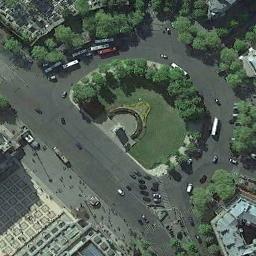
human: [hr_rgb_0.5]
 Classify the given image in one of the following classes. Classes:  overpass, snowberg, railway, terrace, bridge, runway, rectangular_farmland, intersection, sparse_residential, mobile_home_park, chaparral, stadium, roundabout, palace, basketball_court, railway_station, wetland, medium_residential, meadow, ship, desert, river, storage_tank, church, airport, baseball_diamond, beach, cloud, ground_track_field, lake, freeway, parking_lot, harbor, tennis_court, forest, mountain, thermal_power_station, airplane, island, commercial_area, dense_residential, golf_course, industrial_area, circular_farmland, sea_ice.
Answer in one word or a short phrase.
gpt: roundabout